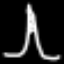
Label: The Eiffel Tower